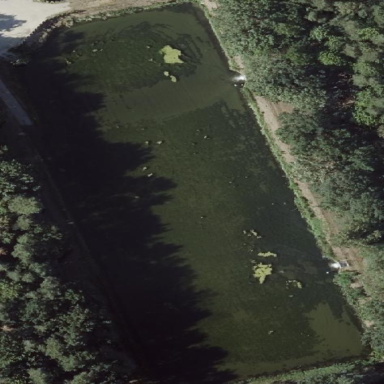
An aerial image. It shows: Pond surrounded by natural water.